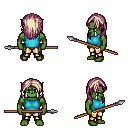
a pixel art fantasy rpg character, male body template, orc, green skin, teal sleeveless shirt, gold greaves, white blonde long hairstyle, spear, four views (front, back, left, right), 2x2 character sprite sheet, small pixel art, hard edges, no anti-aliasing